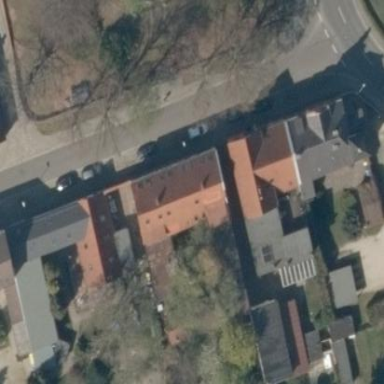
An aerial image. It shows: Gabled roof on building that houses apartments.